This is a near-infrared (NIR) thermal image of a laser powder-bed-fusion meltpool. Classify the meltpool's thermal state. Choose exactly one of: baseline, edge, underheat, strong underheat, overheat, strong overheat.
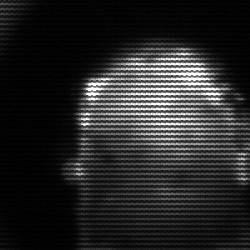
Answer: baseline